已知双曲线 $\Gamma: x^2 - \frac{y^2}{b^2} = 1\ (b>0)$，左、右顶点分别为 $A_1$，$A_2$，过点 $M(-2,0)$ 的直线与双曲线 $\Gamma$ 交于 $P$，$Q$ 两点。

(1) 若 $b = \frac{2\sqrt{6}}{3}$，$\triangle MA_2P$ 为等腰三角形，且点 $P$ 在第一象限，求点 $P$ 的坐标。

(2) 连接 $QO$（$O$ 为坐标原点）并延长交 $\Gamma$ 于点 $R$，若 $\overrightarrow{AP} \cdot \overrightarrow{A_2R} = 1$，求 $b$ 的最大值。
【解答】
\noindent \textbf{【答案】}
(1) $\boldsymbol{(2,2\sqrt{2})}$；
(2) $b$ 的最大值为 $\boldsymbol{\dfrac{\sqrt{30}}{3}}$。

\noindent \textbf{【分析】}
(1) 先确定双曲线方程，利用等腰三角形边长关系列方程，联立双曲线方程求解点 $P$ 坐标；
(2) 设直线方程并联立双曲线，利用韦达定理和向量数量积条件，转化为关于 $m$ 的函数求最值。

\noindent \textbf{【详解】}
 (1) 求点 $P$ 的坐标
当 $b = \dfrac{2\sqrt{6}}{3}$ 时，双曲线 $\Gamma$ 的方程为：
\[
x^2 - \dfrac{y^2}{\left(\dfrac{2\sqrt{6}}{3}\right)^2} = 1 \implies x^2 - \dfrac{3y^2}{8} = 1
\]

双曲线的右顶点 $A_2(1,0)$，点 $M(-2,0)$，则 $|A_2M| = |1 - (-2)| = 3$。
$\because \triangle MA_2P$ 为等腰三角形，且点 $P$ 在第一象限，
$\therefore |A_2P| = |A_2M| = 3$。

设 $P(x_0,y_0)$（$x_0 > 0, y_0 > 0$），则：
\[
\begin{cases}
x_0^2 - \dfrac{3y_0^2}{8} = 1 \tag{1} \\

\end{cases}
\]
\begin{align*}
\sqrt{(x_0 - 1)^2 + y_0^2} \tag{2}
\end{align*}

对(2)式平方得：
\[
(x_0 - 1)^2 + y_0^2 = 9 \implies y_0^2 = 9 - (x_0 - 1)^2 \tag{3}
\]

将(3)代入(1)：
\[
x_0^2 - \dfrac{3}{8}\left[9 - (x_0 - 1)^2\right] = 1
\]
展开并化简：
\[
8x_0^2 - 27 + 3(x_0^2 - 2x_0 + 1) = 8 \implies 11x_0^2 - 6x_0 - 32 = 0
\]

解得 $x_0 = 2$ 或 $x_0 = -\dfrac{16}{11}$（舍去，$\because x_0 > 0$）。
将 $x_0 = 2$ 代入(3)得：
\[
y_0^2 = 9 - (2 - 1)^2 = 8 \implies y_0 = 2\sqrt{2}
\]

$\therefore$ 点 $P$ 的坐标为 $(2,2\sqrt{2})$。

(2) 求 $b$ 的最大值
双曲线 $\Gamma: x^2 - \dfrac{y^2}{b^2} = 1$ 的左、右顶点分别为 $A_1(-1,0)$，$A_2(1,0)$。
由双曲线对称性，$Q,R$ 关于原点对称，故 $R(-x_2,-y_2)$（$Q(x_2,y_2)$）。

设直线 $PQ$ 的方程为 $x = my - 2$，代入双曲线方程：
\[
(my - 2)^2 - \dfrac{y^2}{b^2} = 1 \implies (b^2m^2 - 1)y^2 - 4b^2my + 3b^2 = 0
\]

设 $P(x_1,y_1)$，$Q(x_2,y_2)$，由韦达定理：
\[
y_1 + y_2 = \dfrac{4b^2m}{b^2m^2 - 1},\quad y_1y_2 = \dfrac{3b^2}{b^2m^2 - 1} \tag{4}
\]

向量 $\overrightarrow{A_1R} = (-x_2 + 1, -y_2)$，$\overrightarrow{A_2P} = (x_1 - 1, y_1)$，
由 $\overrightarrow{A_1R} \cdot \overrightarrow{A_2P} = 1$ 得：
\[
(-x_2 + 1)(x_1 - 1) - y_1y_2 = 1
\]

将 $x_1 = my_1 - 2$，$x_2 = my_2 - 2$ 代入上式：
\[
-(my_2 - 3)(my_1 - 3) - y_1y_2 = 1
\]
展开并化简：
\[
-(m^2 + 1)y_1y_2 + 3m(y_1 + y_2) - 9 - 1 = 0 \implies -(m^2 + 1)y_1y_2 + 3m(y_1 + y_2) - 10 = 0
\]

将(4)代入上式：
\[
-(m^2 + 1)\cdot\dfrac{3b^2}{b^2m^2 - 1} + 3m\cdot\dfrac{4b^2m}{b^2m^2 - 1} - 10 = 0
\]
两边同乘 $(b^2m^2 - 1)$：
\[
-3b^2(m^2 + 1) + 12b^2m^2 - 10(b^2m^2 - 1) = 0
\]
整理得：
\[
-3b^2m^2 - 3b^2 + 12b^2m^2 - 10b^2m^2 + 10 = 0 \implies b^2m^2 + 3b^2 = 10
\]

$\therefore b^2 = \dfrac{10}{m^2 + 3}$，
$\because m^2 \ge 0$，$\therefore m^2 + 3 \ge 3$，$\therefore b^2 \le \dfrac{10}{3}$，

当且仅当 $m = 0$ 时，$b^2$ 取最大值 $\dfrac{10}{3}$，此时 $b = \dfrac{\sqrt{30}}{3}$。

验证：当 $m = 0$ 时，直线方程为 $x = -2$，代入双曲线方程得 $y^2 = 3b^2 = 10$，有两个交点，符合条件。

故 $b$ 的最大值为 $\dfrac{\sqrt{30}}{3}$。

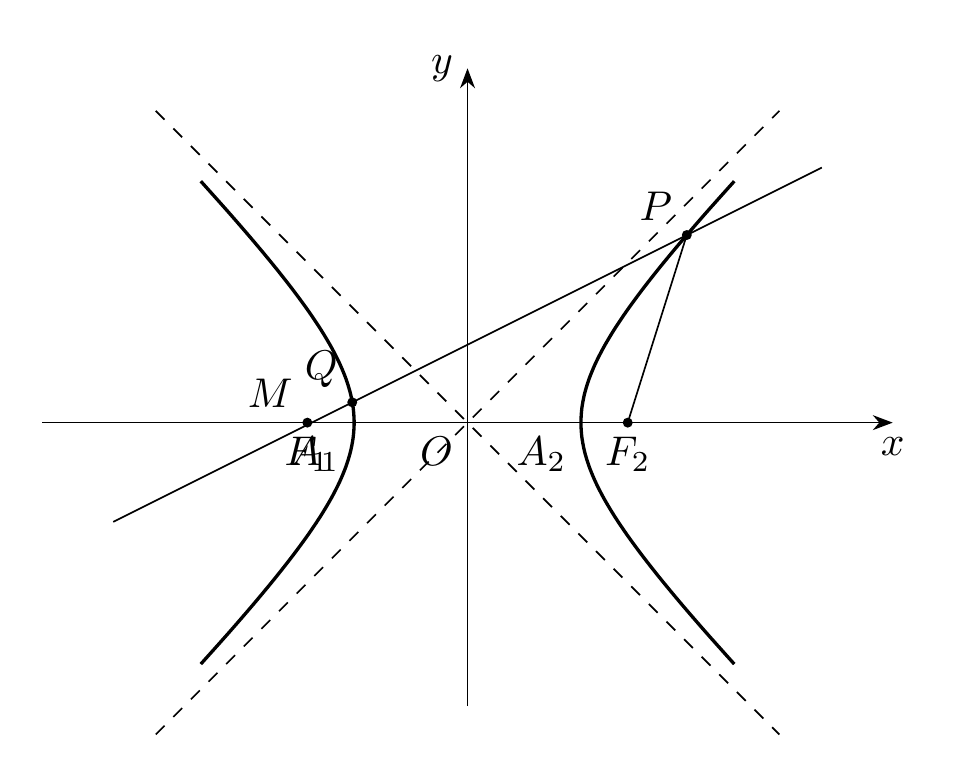